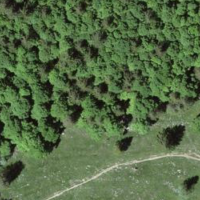
EUNIS habitat code: 41
Species observed at this site:
Cardamine heptaphylla